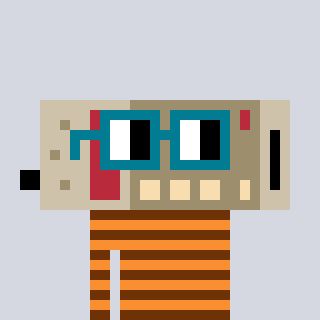
a pixel art character with square dark green glasses, a cordless phone-shaped head and a orange-colored body on a cool background